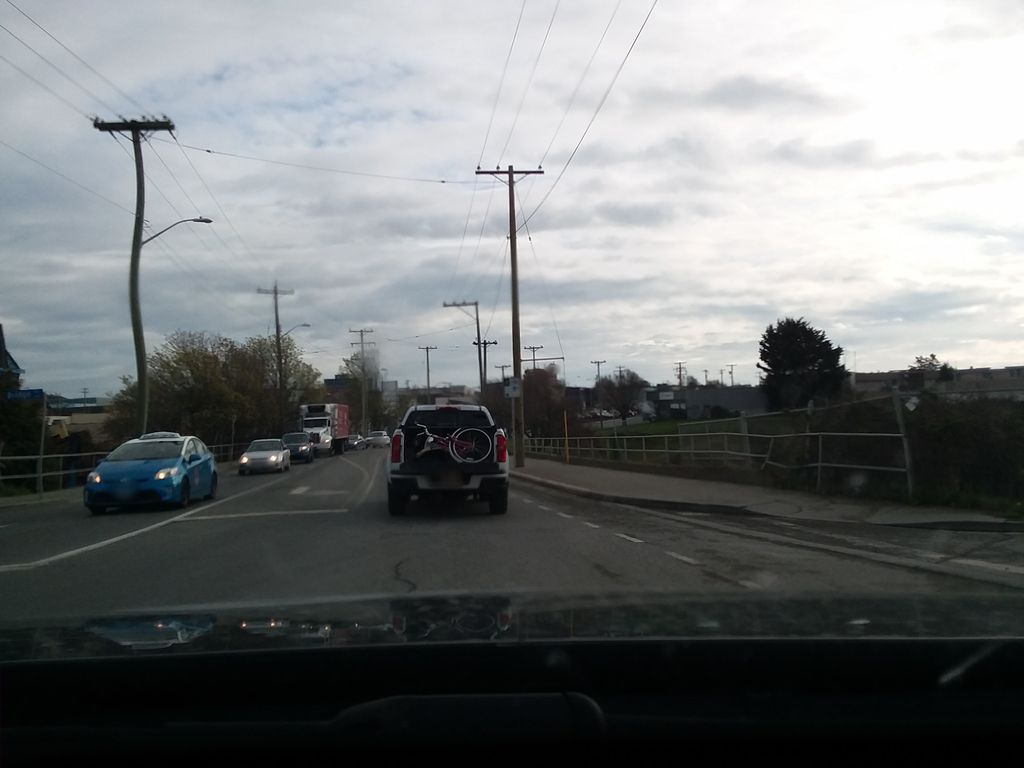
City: victoria